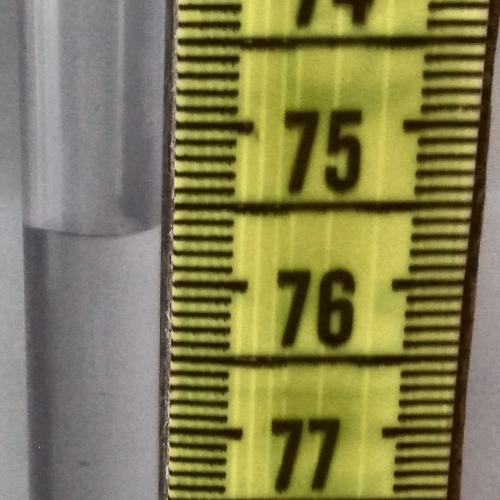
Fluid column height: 75.7 cm